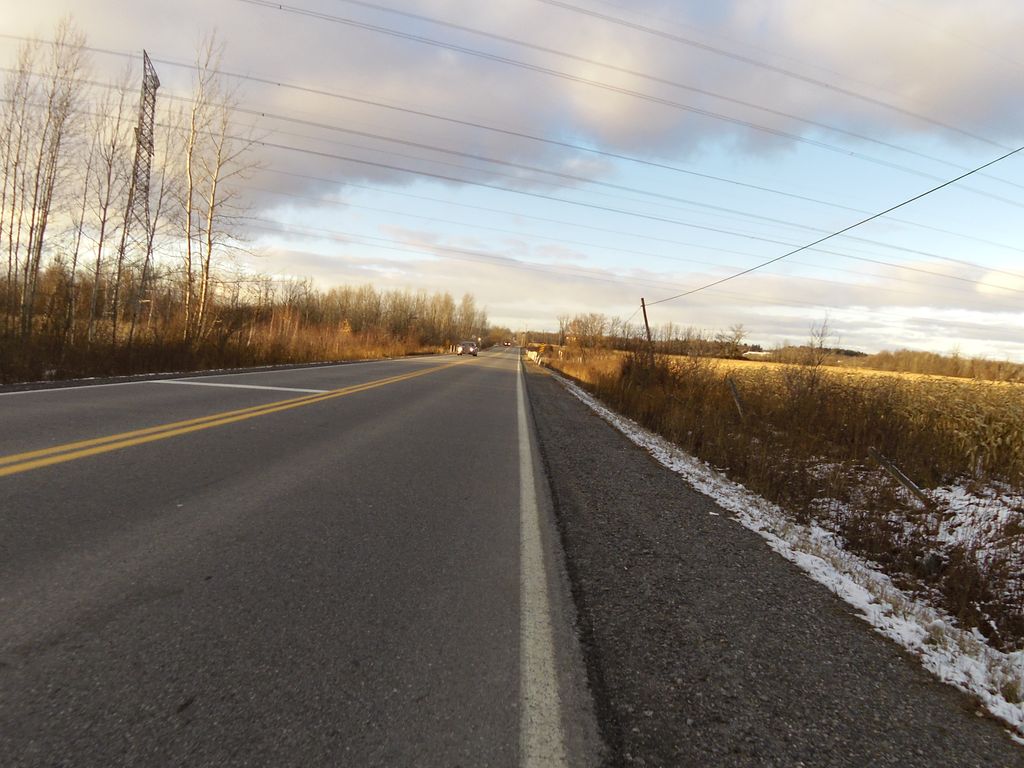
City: ottawa-gatineau